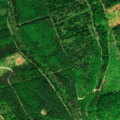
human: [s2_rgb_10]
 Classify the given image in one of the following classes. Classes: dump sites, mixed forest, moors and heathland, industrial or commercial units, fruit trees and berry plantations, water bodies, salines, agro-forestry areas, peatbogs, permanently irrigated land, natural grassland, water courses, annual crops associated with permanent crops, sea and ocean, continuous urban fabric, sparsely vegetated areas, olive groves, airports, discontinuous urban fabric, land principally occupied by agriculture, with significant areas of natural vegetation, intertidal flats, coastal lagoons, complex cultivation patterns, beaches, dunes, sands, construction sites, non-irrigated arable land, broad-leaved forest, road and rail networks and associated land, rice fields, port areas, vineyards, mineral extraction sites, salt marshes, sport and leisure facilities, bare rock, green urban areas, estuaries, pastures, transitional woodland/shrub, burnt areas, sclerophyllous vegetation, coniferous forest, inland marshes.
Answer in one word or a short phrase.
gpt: broad-leaved forest, mixed forest